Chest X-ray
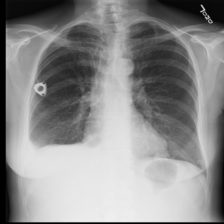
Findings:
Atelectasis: negative
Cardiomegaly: negative
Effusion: positive
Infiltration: negative
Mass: negative
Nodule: negative
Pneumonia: negative
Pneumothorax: negative
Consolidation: negative
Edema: negative
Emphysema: negative
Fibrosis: negative
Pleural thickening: negative
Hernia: negative